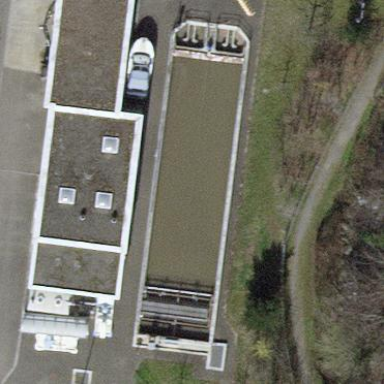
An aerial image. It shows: Body of wastewater.